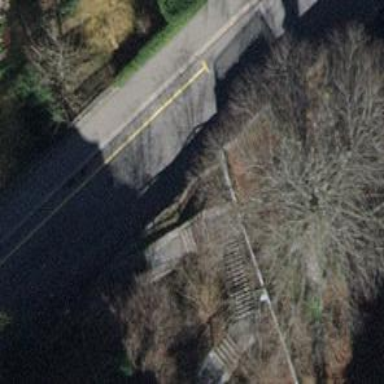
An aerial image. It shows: Road with steps.